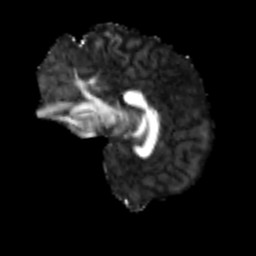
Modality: FA
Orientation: sagittal
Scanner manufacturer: siemens
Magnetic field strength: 3 T
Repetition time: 3.6 s
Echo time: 0.092 s